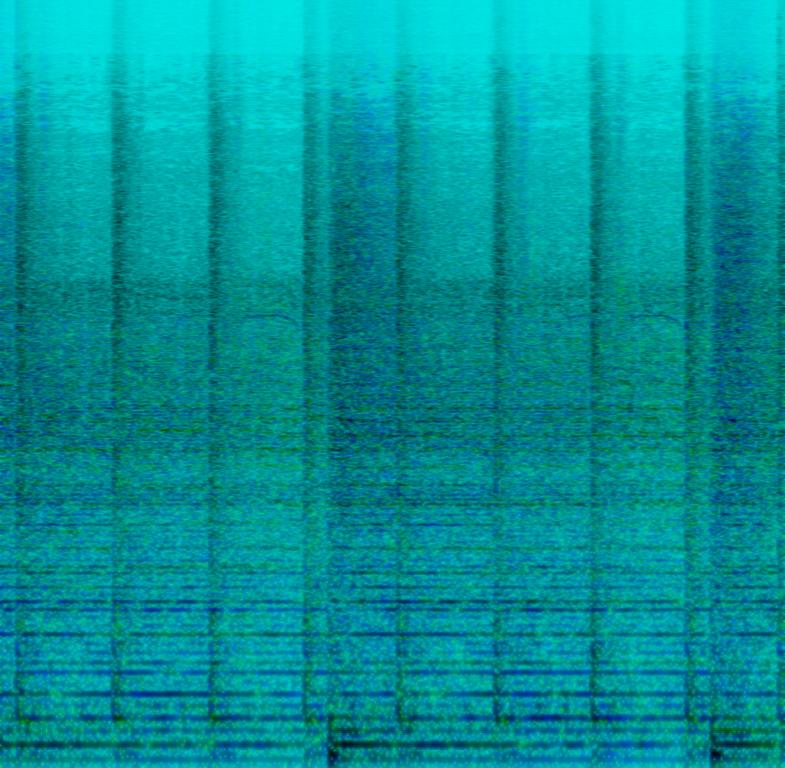
The low quality recording features a live performance of a rock song that consists of aggressive electric guitar chord progression, punchy snare, simple kick pattern, shimmering hi hats, energetic crash cymbal and a groovy bass guitar. At the very beginning the sound is gated, leaving only the distant, reverberant guitar chords and punchy snare hits audible. There is also a short snare roll, right before the drop. This instrumental is very energetic and exciting.